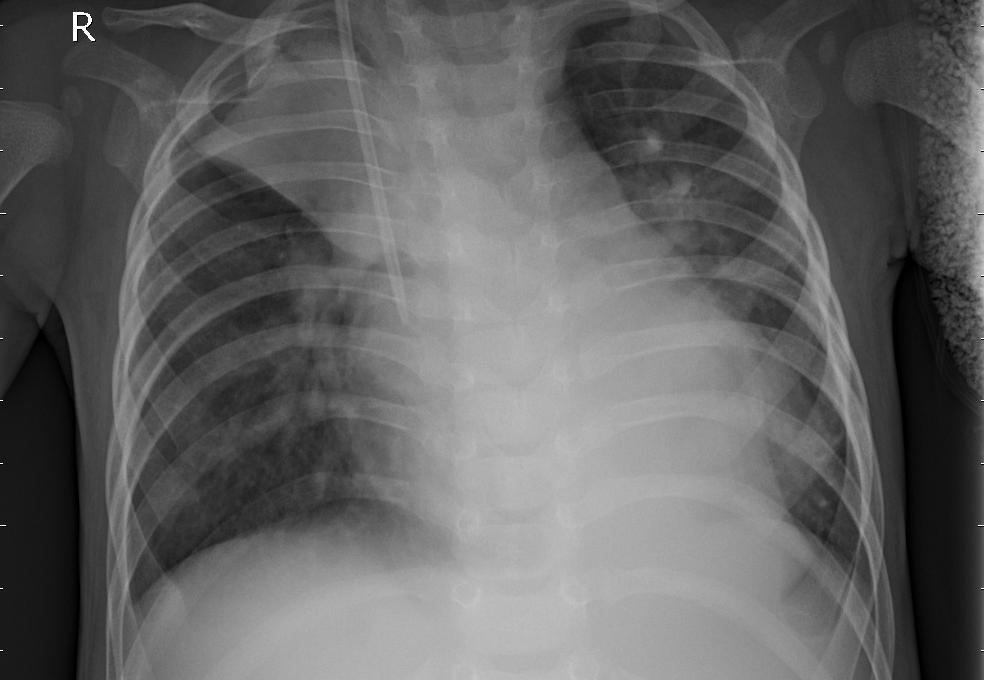
Diagnosis: PNEUMONIA